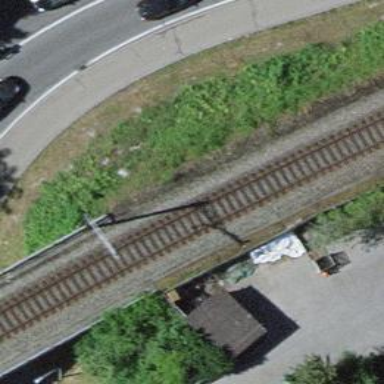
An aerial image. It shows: Railway bridge with electrified contact lines.